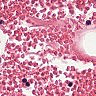
Metastatic tissue present: no